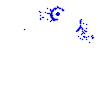
Particle: proton